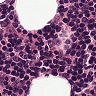
Metastatic tissue present: no